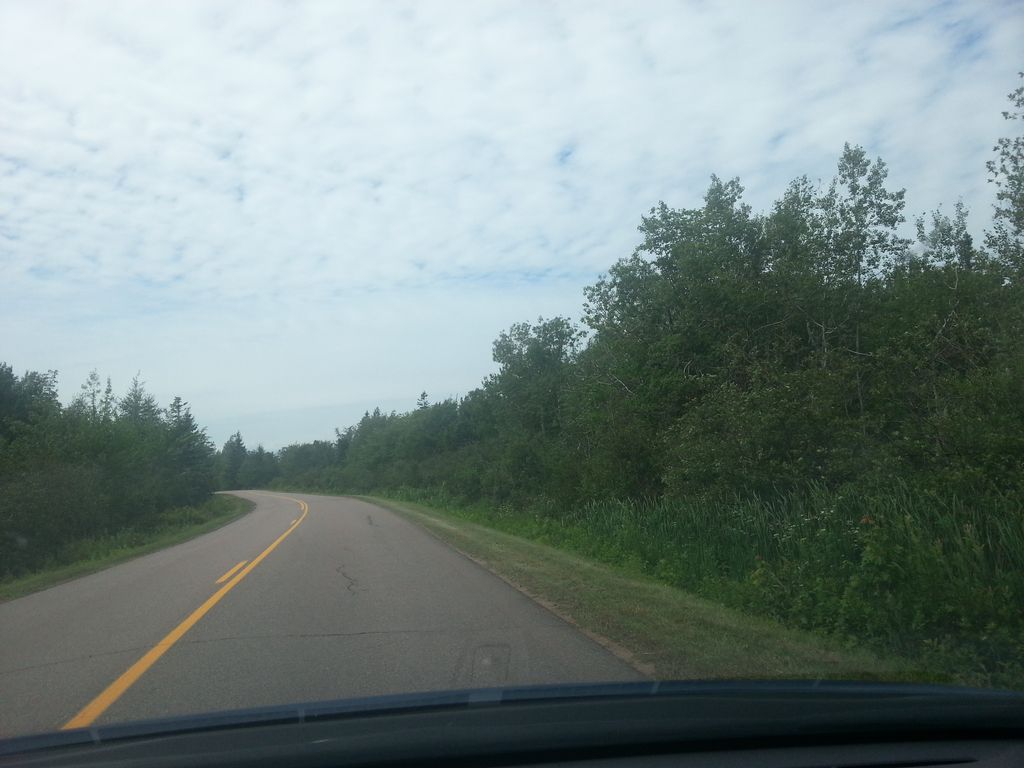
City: charlottetown